Milling tool wear sample.
Tool blade image: 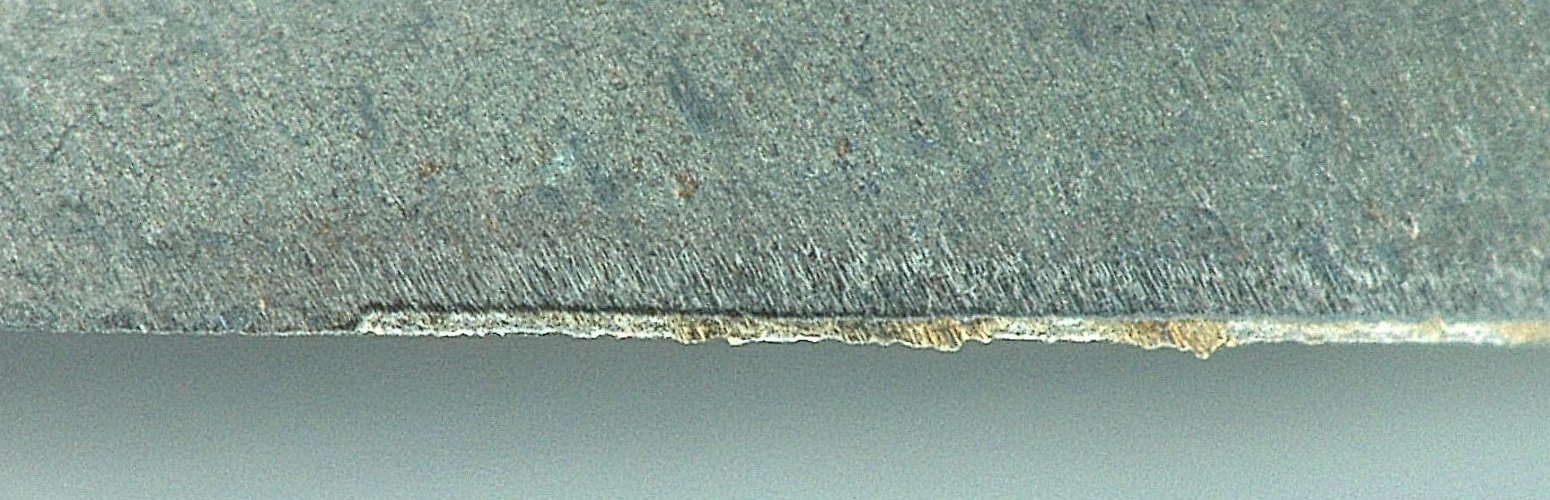
Chip image: 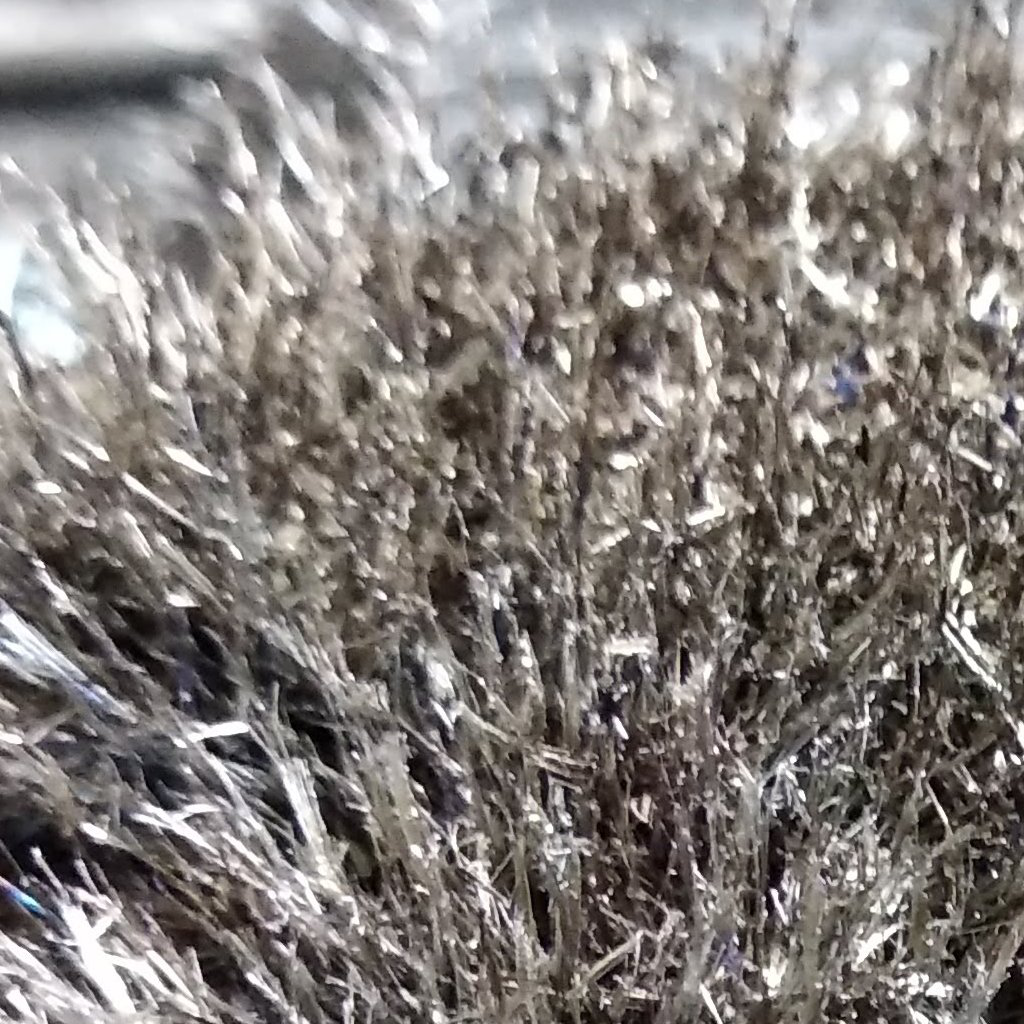
Workpiece image: 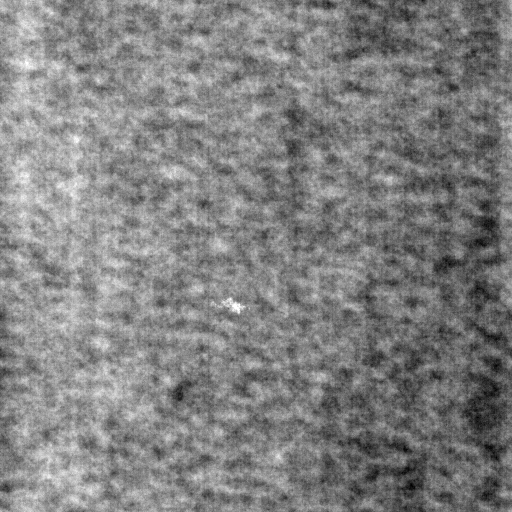
Tool wear state: sharp
Gaps: 0
Flank wear: 65.42
Overhang: 36.76
Force-signal Mel-spectrograms (X, Y, Z axes): 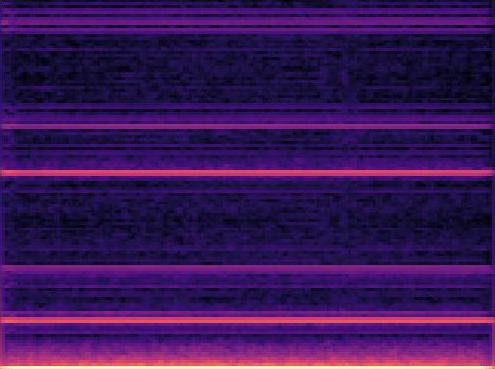 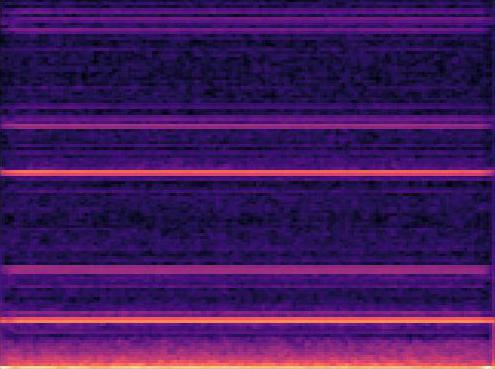 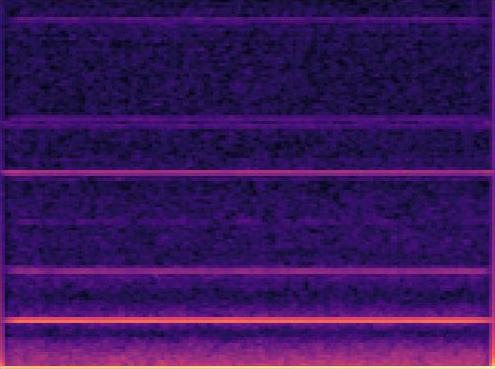
Force-signal scalograms (X, Y, Z axes): 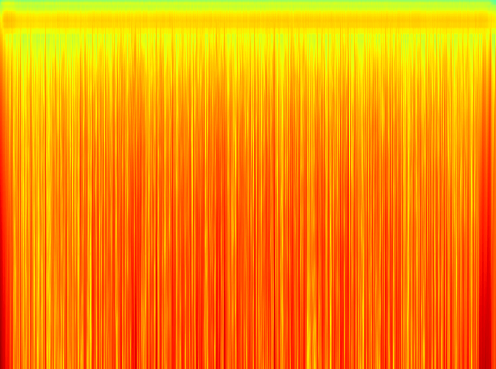 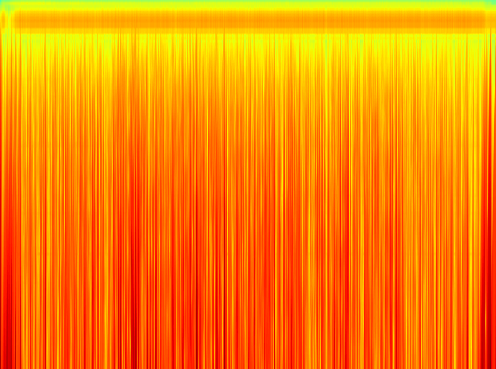 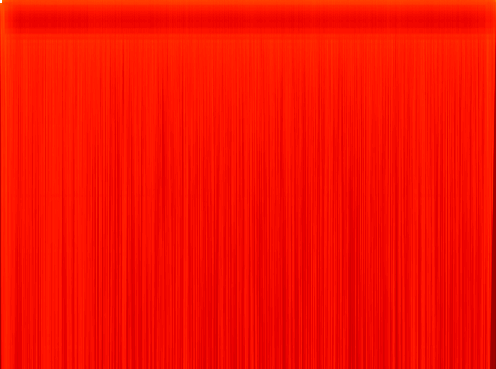
Force phase: steady_state_stabilization_wear